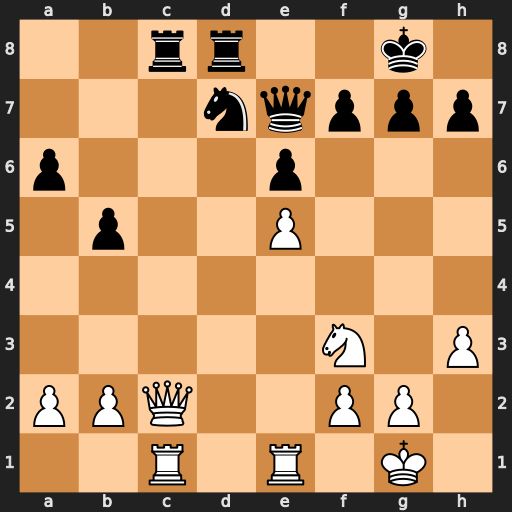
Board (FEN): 2rr2k1/3nqppp/p3p3/1p2P3/8/5N1P/PPQ2PP1/2R1R1K1
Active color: w
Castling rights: -
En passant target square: -
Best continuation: Qxc8 Rxc8 Rxc8+